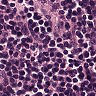
Metastatic tissue present: no